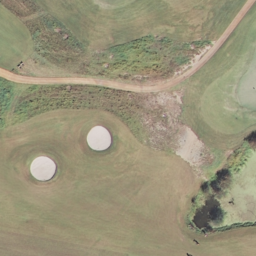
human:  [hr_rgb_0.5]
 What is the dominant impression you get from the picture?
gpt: golf course